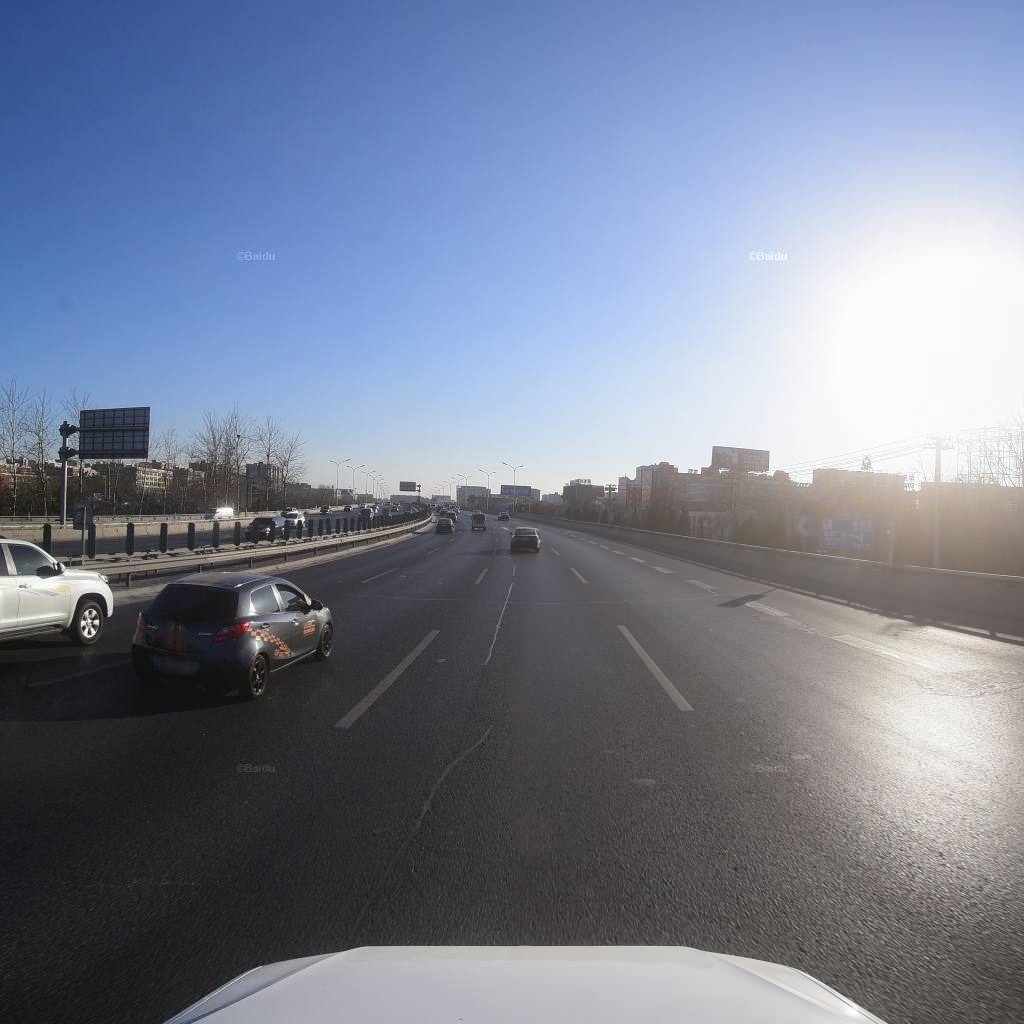
Region: Haidian
Road damage annotations: longitudinal patch, longitudinal patch, transverse patch, longitudinal patch